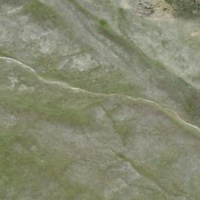
EUNIS habitat code: 26
Species observed at this site:
Jacobaea incana